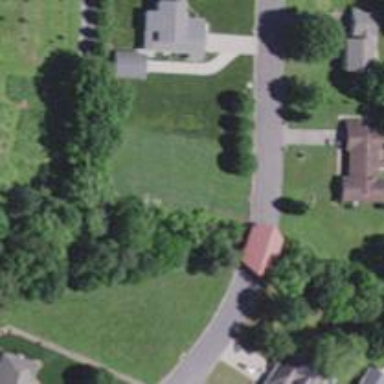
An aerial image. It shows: Covered bridge on residential road.